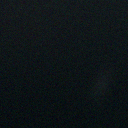
Screen state: off